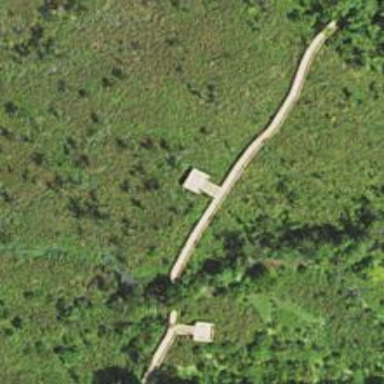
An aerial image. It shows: Path leading to bridge.